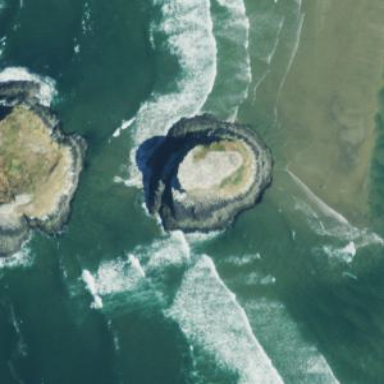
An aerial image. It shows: Islet located along the natural coastline.